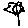
Label: flower